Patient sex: M
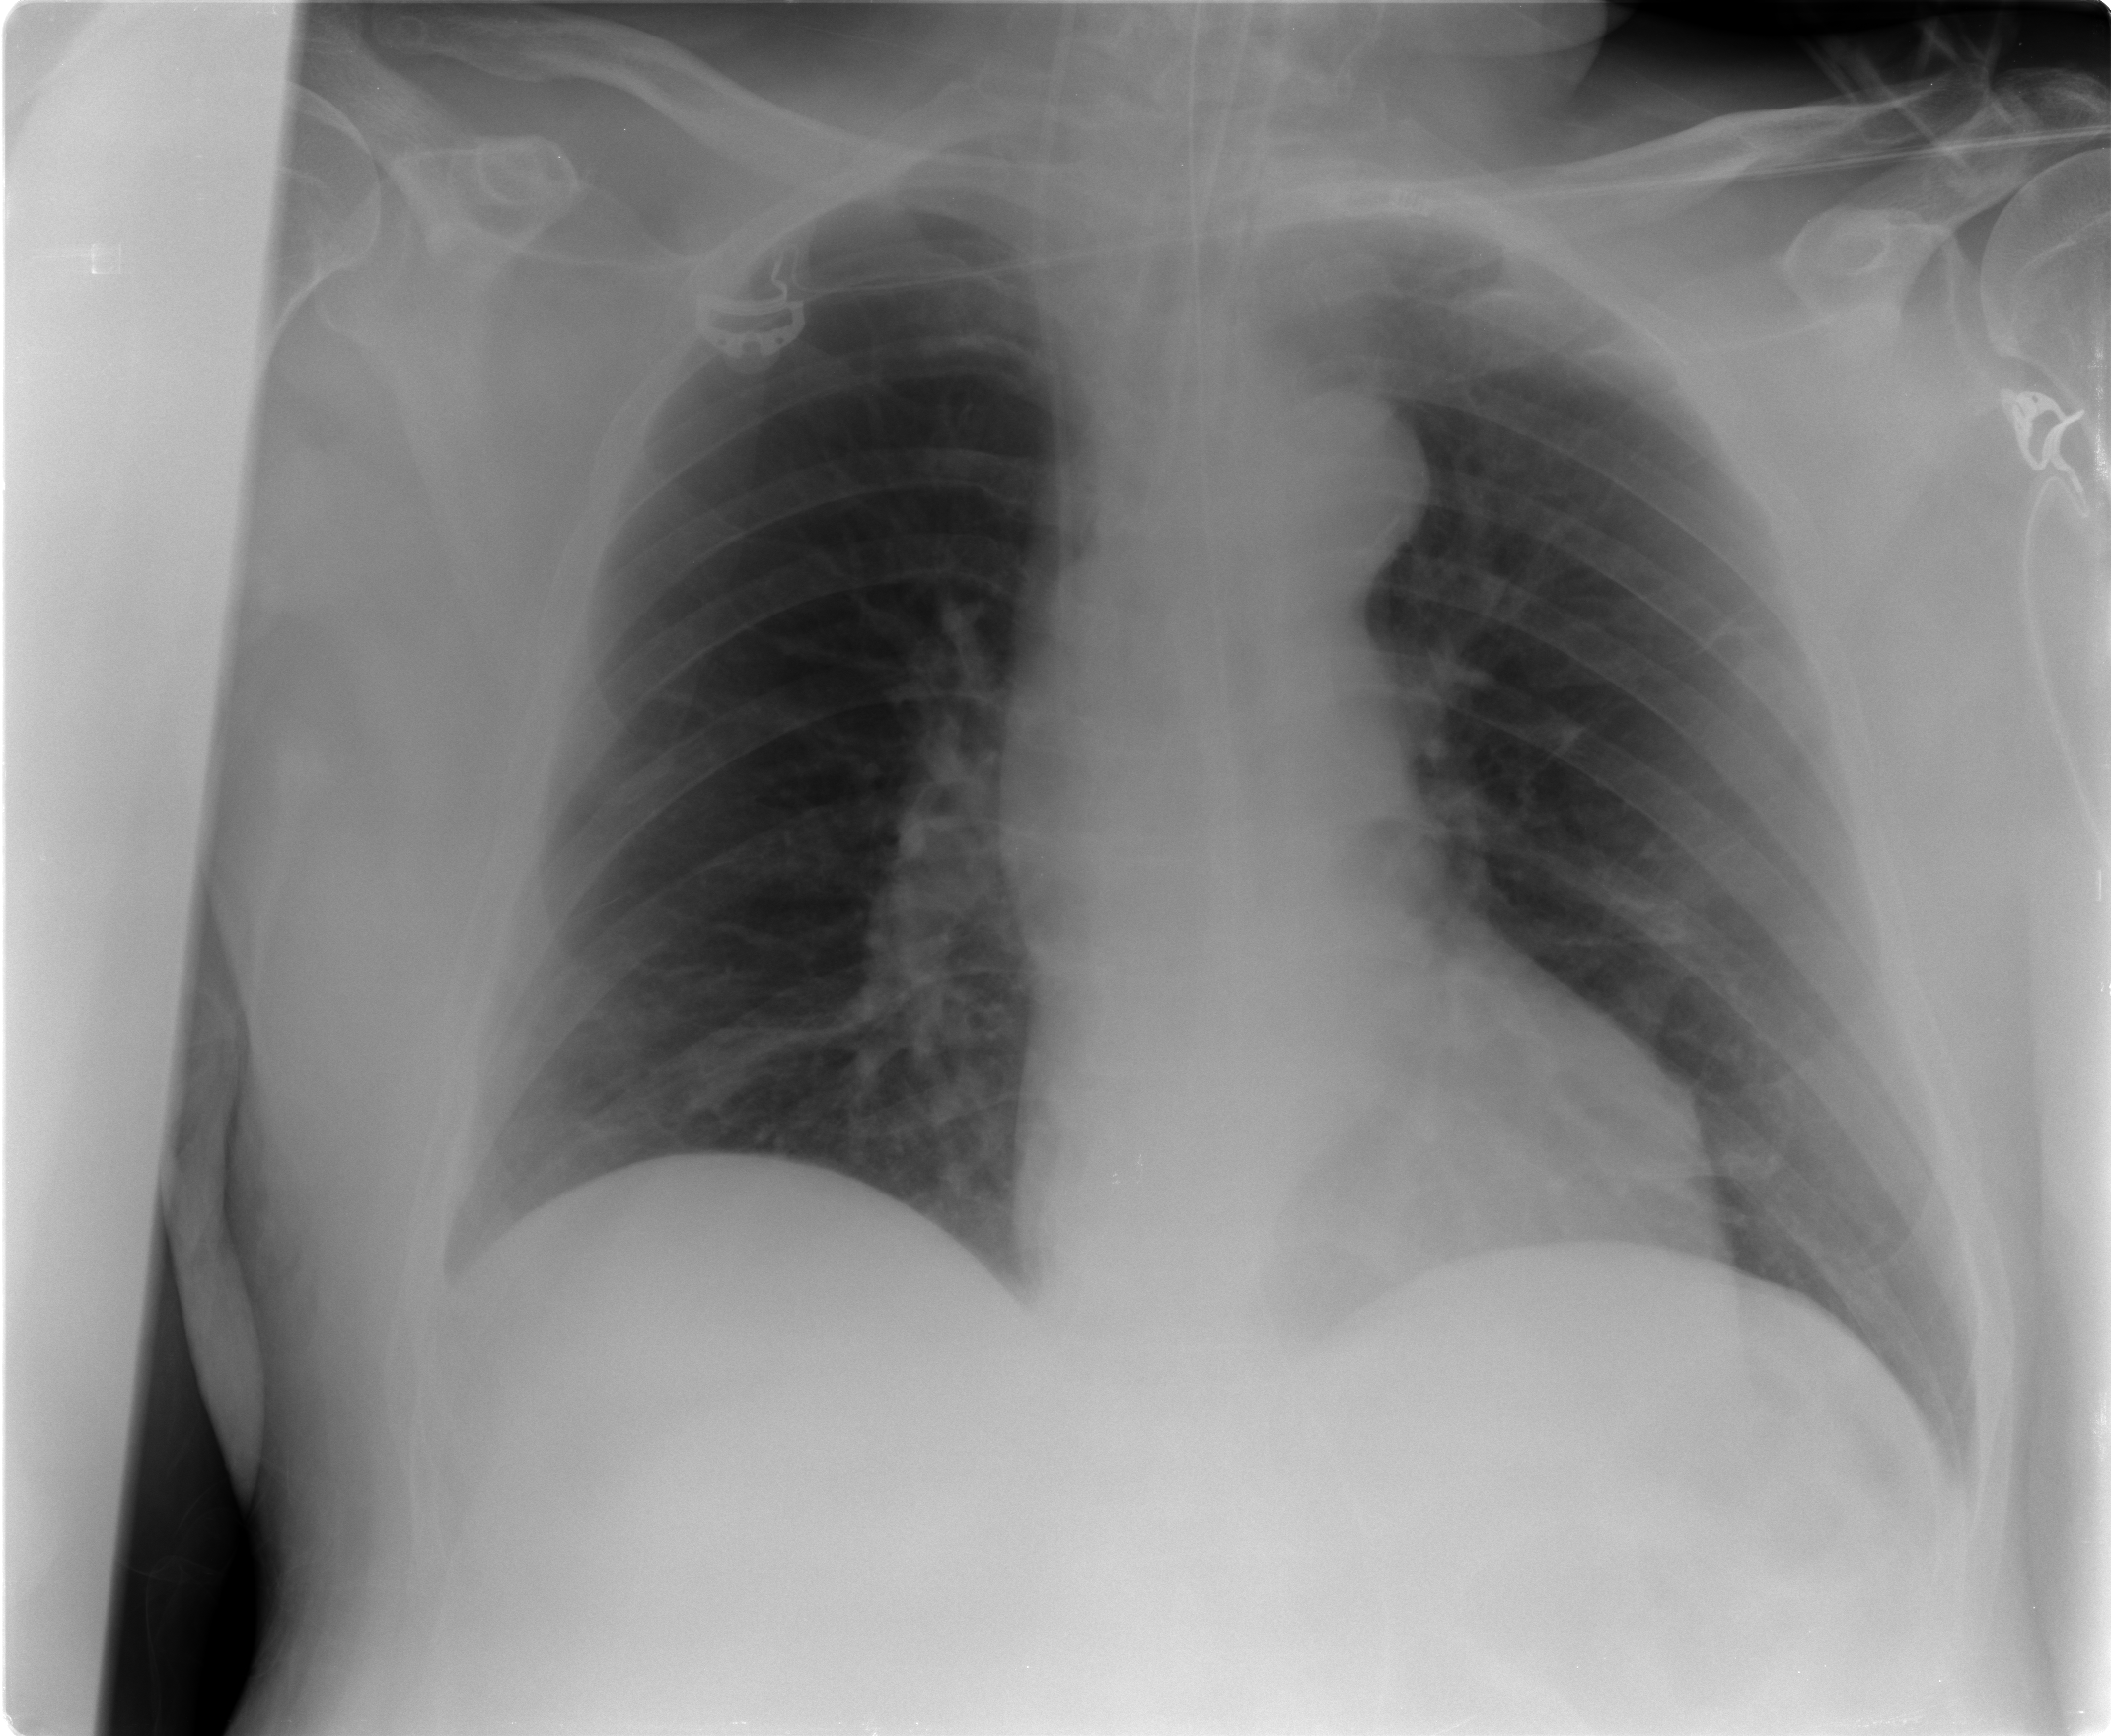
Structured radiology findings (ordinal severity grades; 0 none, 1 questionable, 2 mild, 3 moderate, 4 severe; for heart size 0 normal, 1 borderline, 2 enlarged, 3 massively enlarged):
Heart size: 0
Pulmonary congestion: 2
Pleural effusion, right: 0
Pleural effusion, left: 0
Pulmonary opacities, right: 0
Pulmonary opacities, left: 0
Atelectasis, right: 0
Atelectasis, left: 0